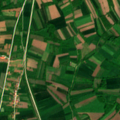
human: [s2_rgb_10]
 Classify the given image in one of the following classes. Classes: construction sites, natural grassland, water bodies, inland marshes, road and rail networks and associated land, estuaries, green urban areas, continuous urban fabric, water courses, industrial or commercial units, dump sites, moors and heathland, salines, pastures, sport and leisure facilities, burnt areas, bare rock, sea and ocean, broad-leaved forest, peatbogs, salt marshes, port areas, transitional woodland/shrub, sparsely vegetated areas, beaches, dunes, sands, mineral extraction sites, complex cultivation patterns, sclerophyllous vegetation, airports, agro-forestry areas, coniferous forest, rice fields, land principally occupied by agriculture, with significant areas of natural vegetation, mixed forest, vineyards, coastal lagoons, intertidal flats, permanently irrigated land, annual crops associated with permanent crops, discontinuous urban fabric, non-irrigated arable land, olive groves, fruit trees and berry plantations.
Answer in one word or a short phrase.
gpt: discontinuous urban fabric, complex cultivation patterns, land principally occupied by agriculture, with significant areas of natural vegetation